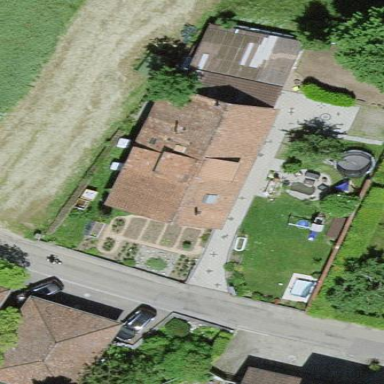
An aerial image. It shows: Residential building.